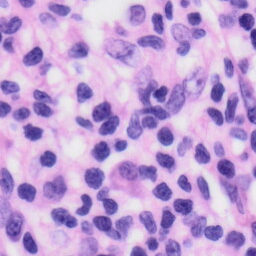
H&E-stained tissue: Skin